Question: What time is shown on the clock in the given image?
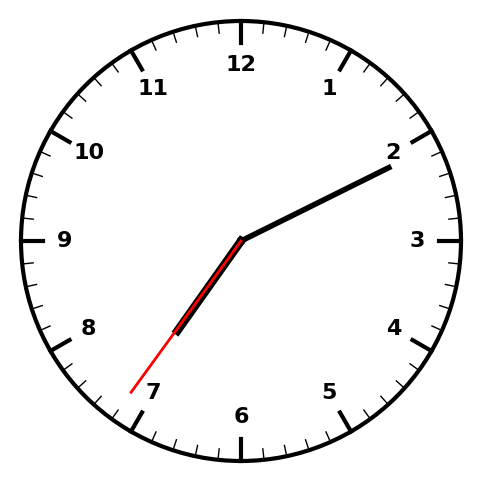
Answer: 07:10:36